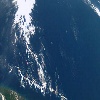
Label: water